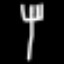
Label: fork